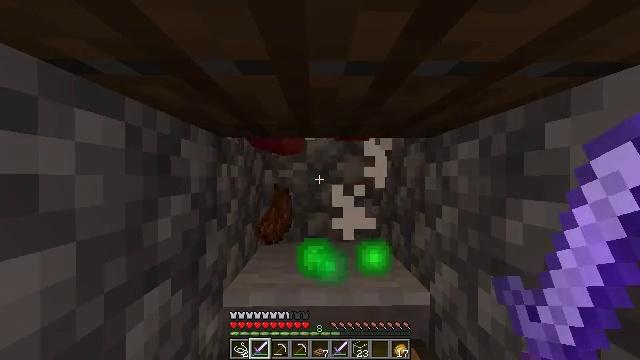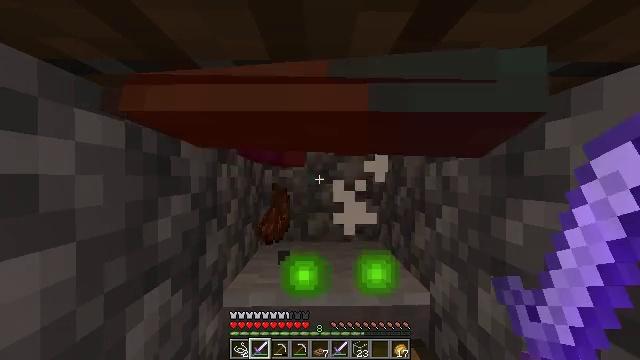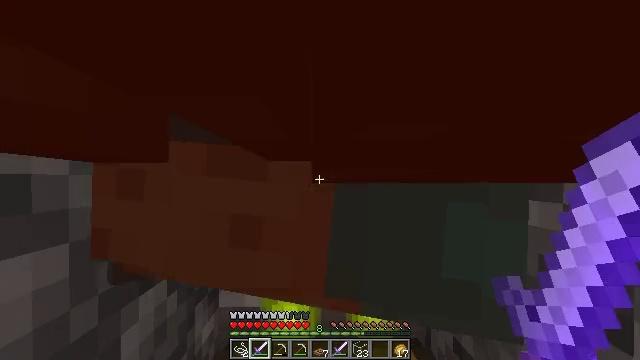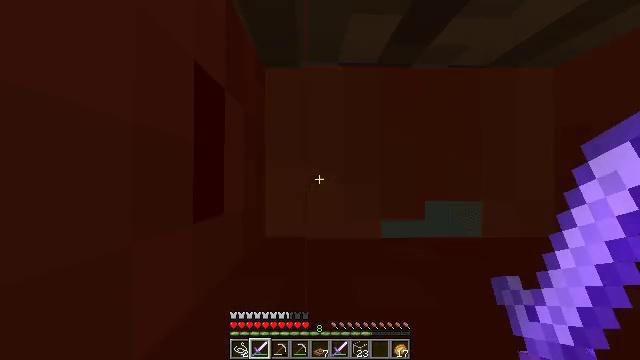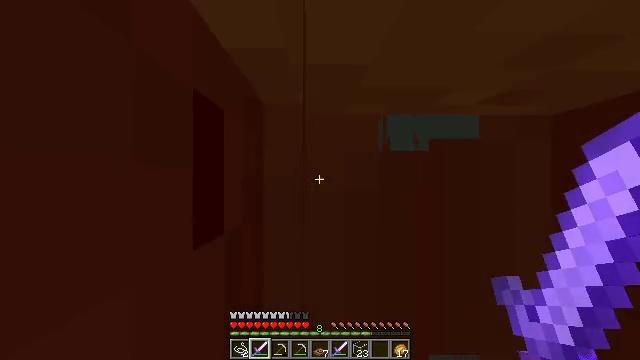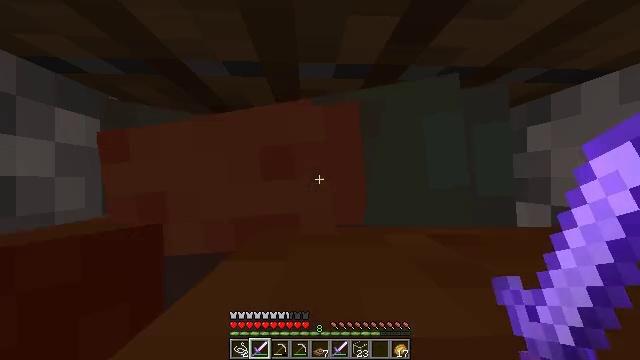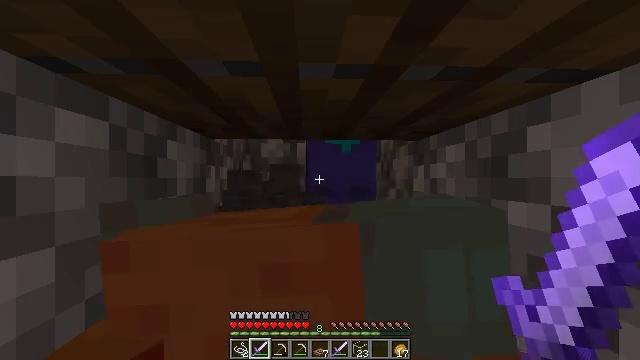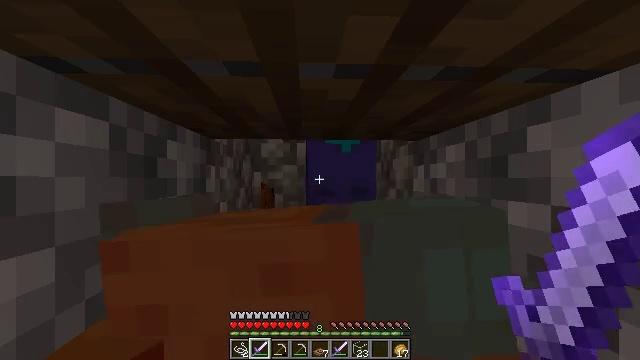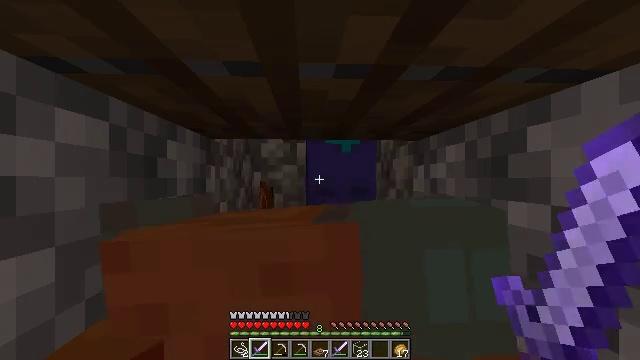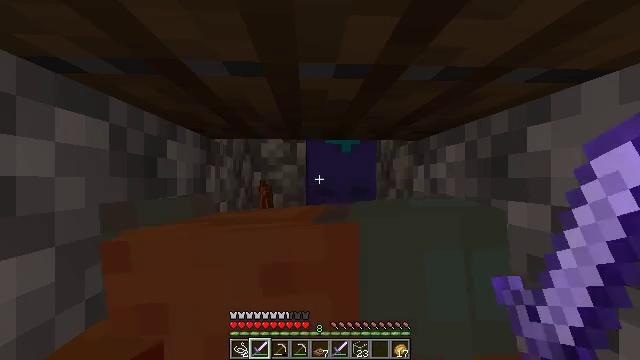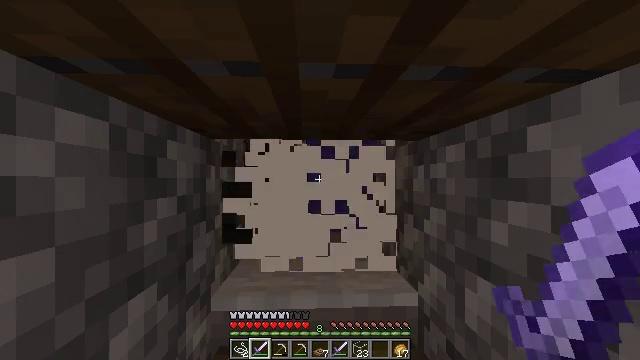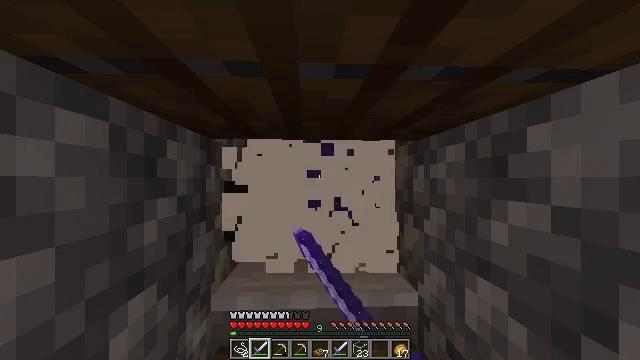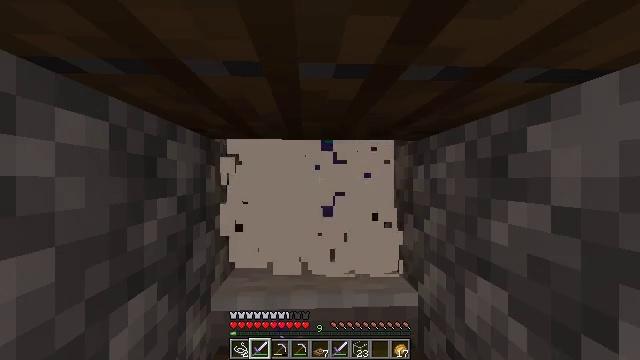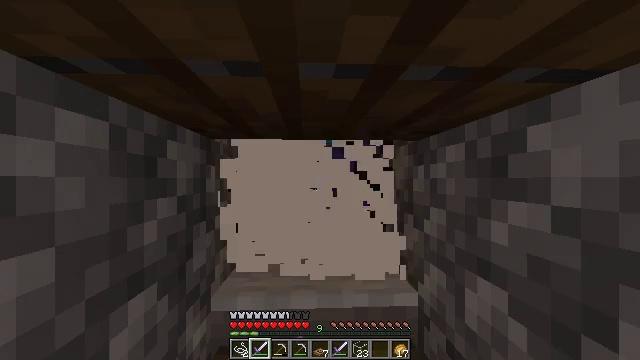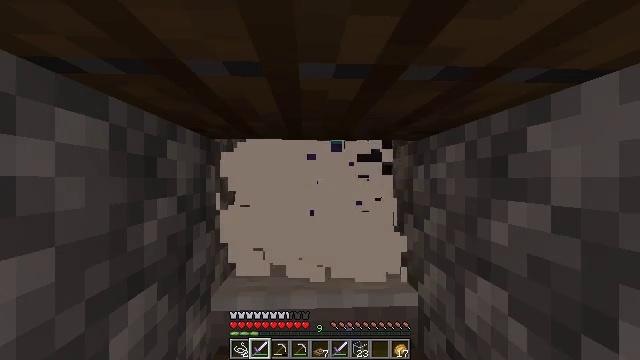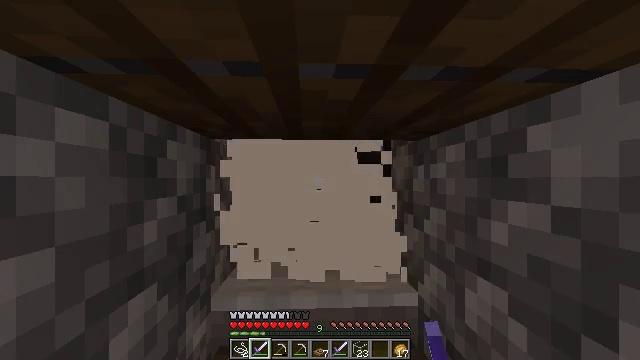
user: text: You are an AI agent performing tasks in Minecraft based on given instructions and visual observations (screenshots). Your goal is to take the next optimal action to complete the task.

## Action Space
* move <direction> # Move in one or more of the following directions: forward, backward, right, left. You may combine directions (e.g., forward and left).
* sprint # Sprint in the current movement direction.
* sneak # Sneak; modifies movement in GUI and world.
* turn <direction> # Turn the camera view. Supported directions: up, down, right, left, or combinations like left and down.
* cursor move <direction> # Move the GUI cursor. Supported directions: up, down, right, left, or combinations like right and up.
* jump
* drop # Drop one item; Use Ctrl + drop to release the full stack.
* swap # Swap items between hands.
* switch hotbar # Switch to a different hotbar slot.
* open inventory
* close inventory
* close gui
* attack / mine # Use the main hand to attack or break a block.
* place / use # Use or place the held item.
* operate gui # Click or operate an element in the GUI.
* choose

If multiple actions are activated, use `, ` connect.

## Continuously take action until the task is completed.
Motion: motion action
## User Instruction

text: Hunt the zombie.
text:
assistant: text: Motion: no_op
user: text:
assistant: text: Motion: no_op
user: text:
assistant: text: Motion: turn right
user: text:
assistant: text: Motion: no_op
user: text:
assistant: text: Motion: no_op
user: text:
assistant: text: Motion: no_op
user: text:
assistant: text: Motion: no_op
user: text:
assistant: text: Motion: no_op
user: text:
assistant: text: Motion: no_op
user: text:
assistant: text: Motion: attack / mine
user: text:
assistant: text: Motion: attack / mine
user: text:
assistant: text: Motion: attack / mine
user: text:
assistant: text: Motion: attack / mine
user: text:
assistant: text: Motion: attack / mine
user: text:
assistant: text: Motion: attack / mine
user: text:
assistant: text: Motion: attack / mine
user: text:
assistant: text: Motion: no_op
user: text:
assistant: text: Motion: no_op
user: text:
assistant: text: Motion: no_op
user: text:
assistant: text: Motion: no_op
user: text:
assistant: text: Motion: no_op
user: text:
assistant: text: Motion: no_op
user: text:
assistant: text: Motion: no_op
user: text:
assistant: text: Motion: no_op
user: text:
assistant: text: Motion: no_op
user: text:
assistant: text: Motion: no_op
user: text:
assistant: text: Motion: no_op
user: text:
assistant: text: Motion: no_op
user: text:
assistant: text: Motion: no_op
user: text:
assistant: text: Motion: no_op